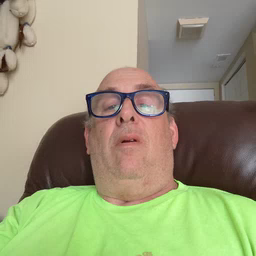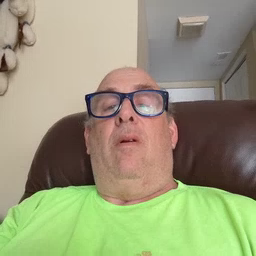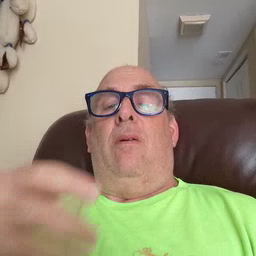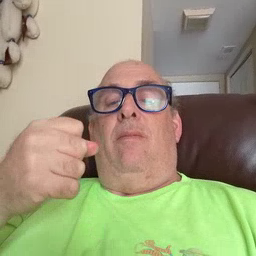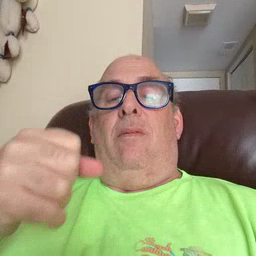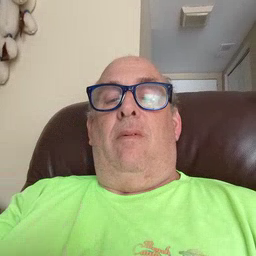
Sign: milk